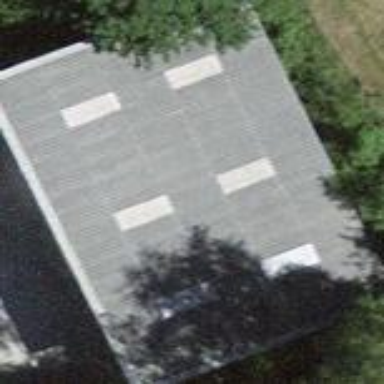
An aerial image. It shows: View of roof of building.